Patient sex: F
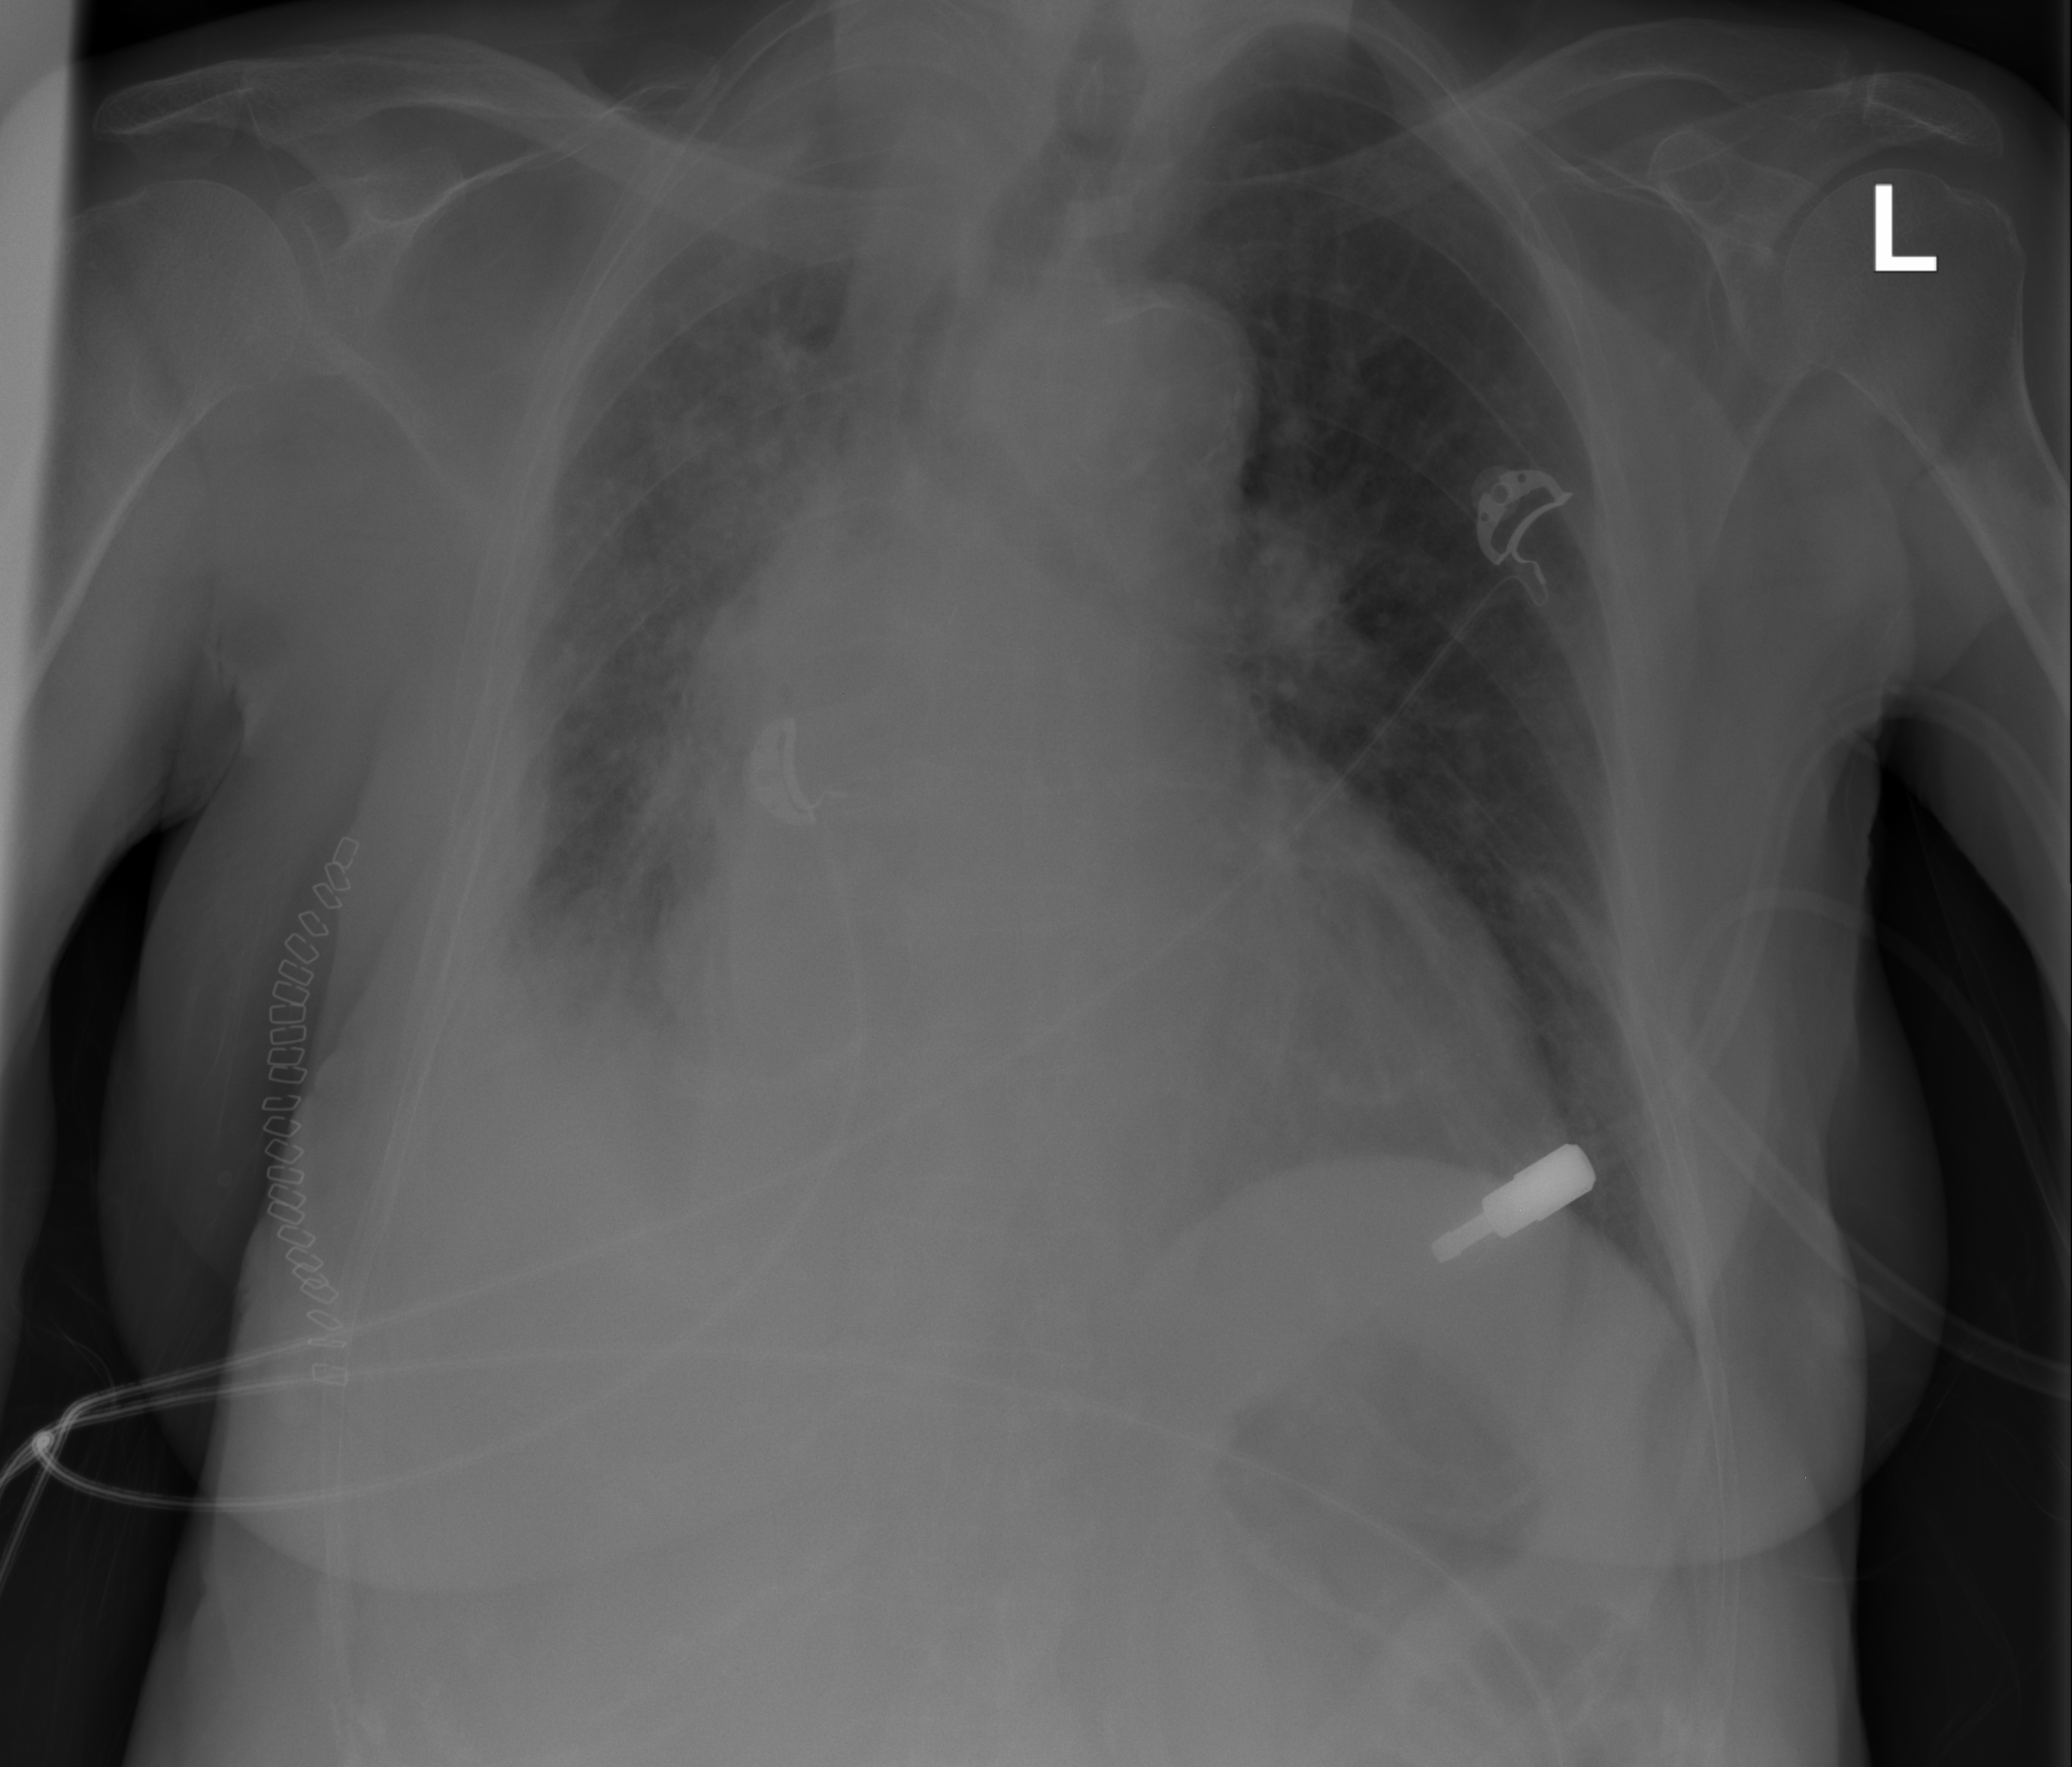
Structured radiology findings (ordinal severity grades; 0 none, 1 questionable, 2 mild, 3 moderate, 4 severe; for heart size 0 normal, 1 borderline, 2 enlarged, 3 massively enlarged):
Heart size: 2
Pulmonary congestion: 0
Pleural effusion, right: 2
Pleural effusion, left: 0
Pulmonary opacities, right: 0
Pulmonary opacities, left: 0
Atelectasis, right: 2
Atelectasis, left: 0